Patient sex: M
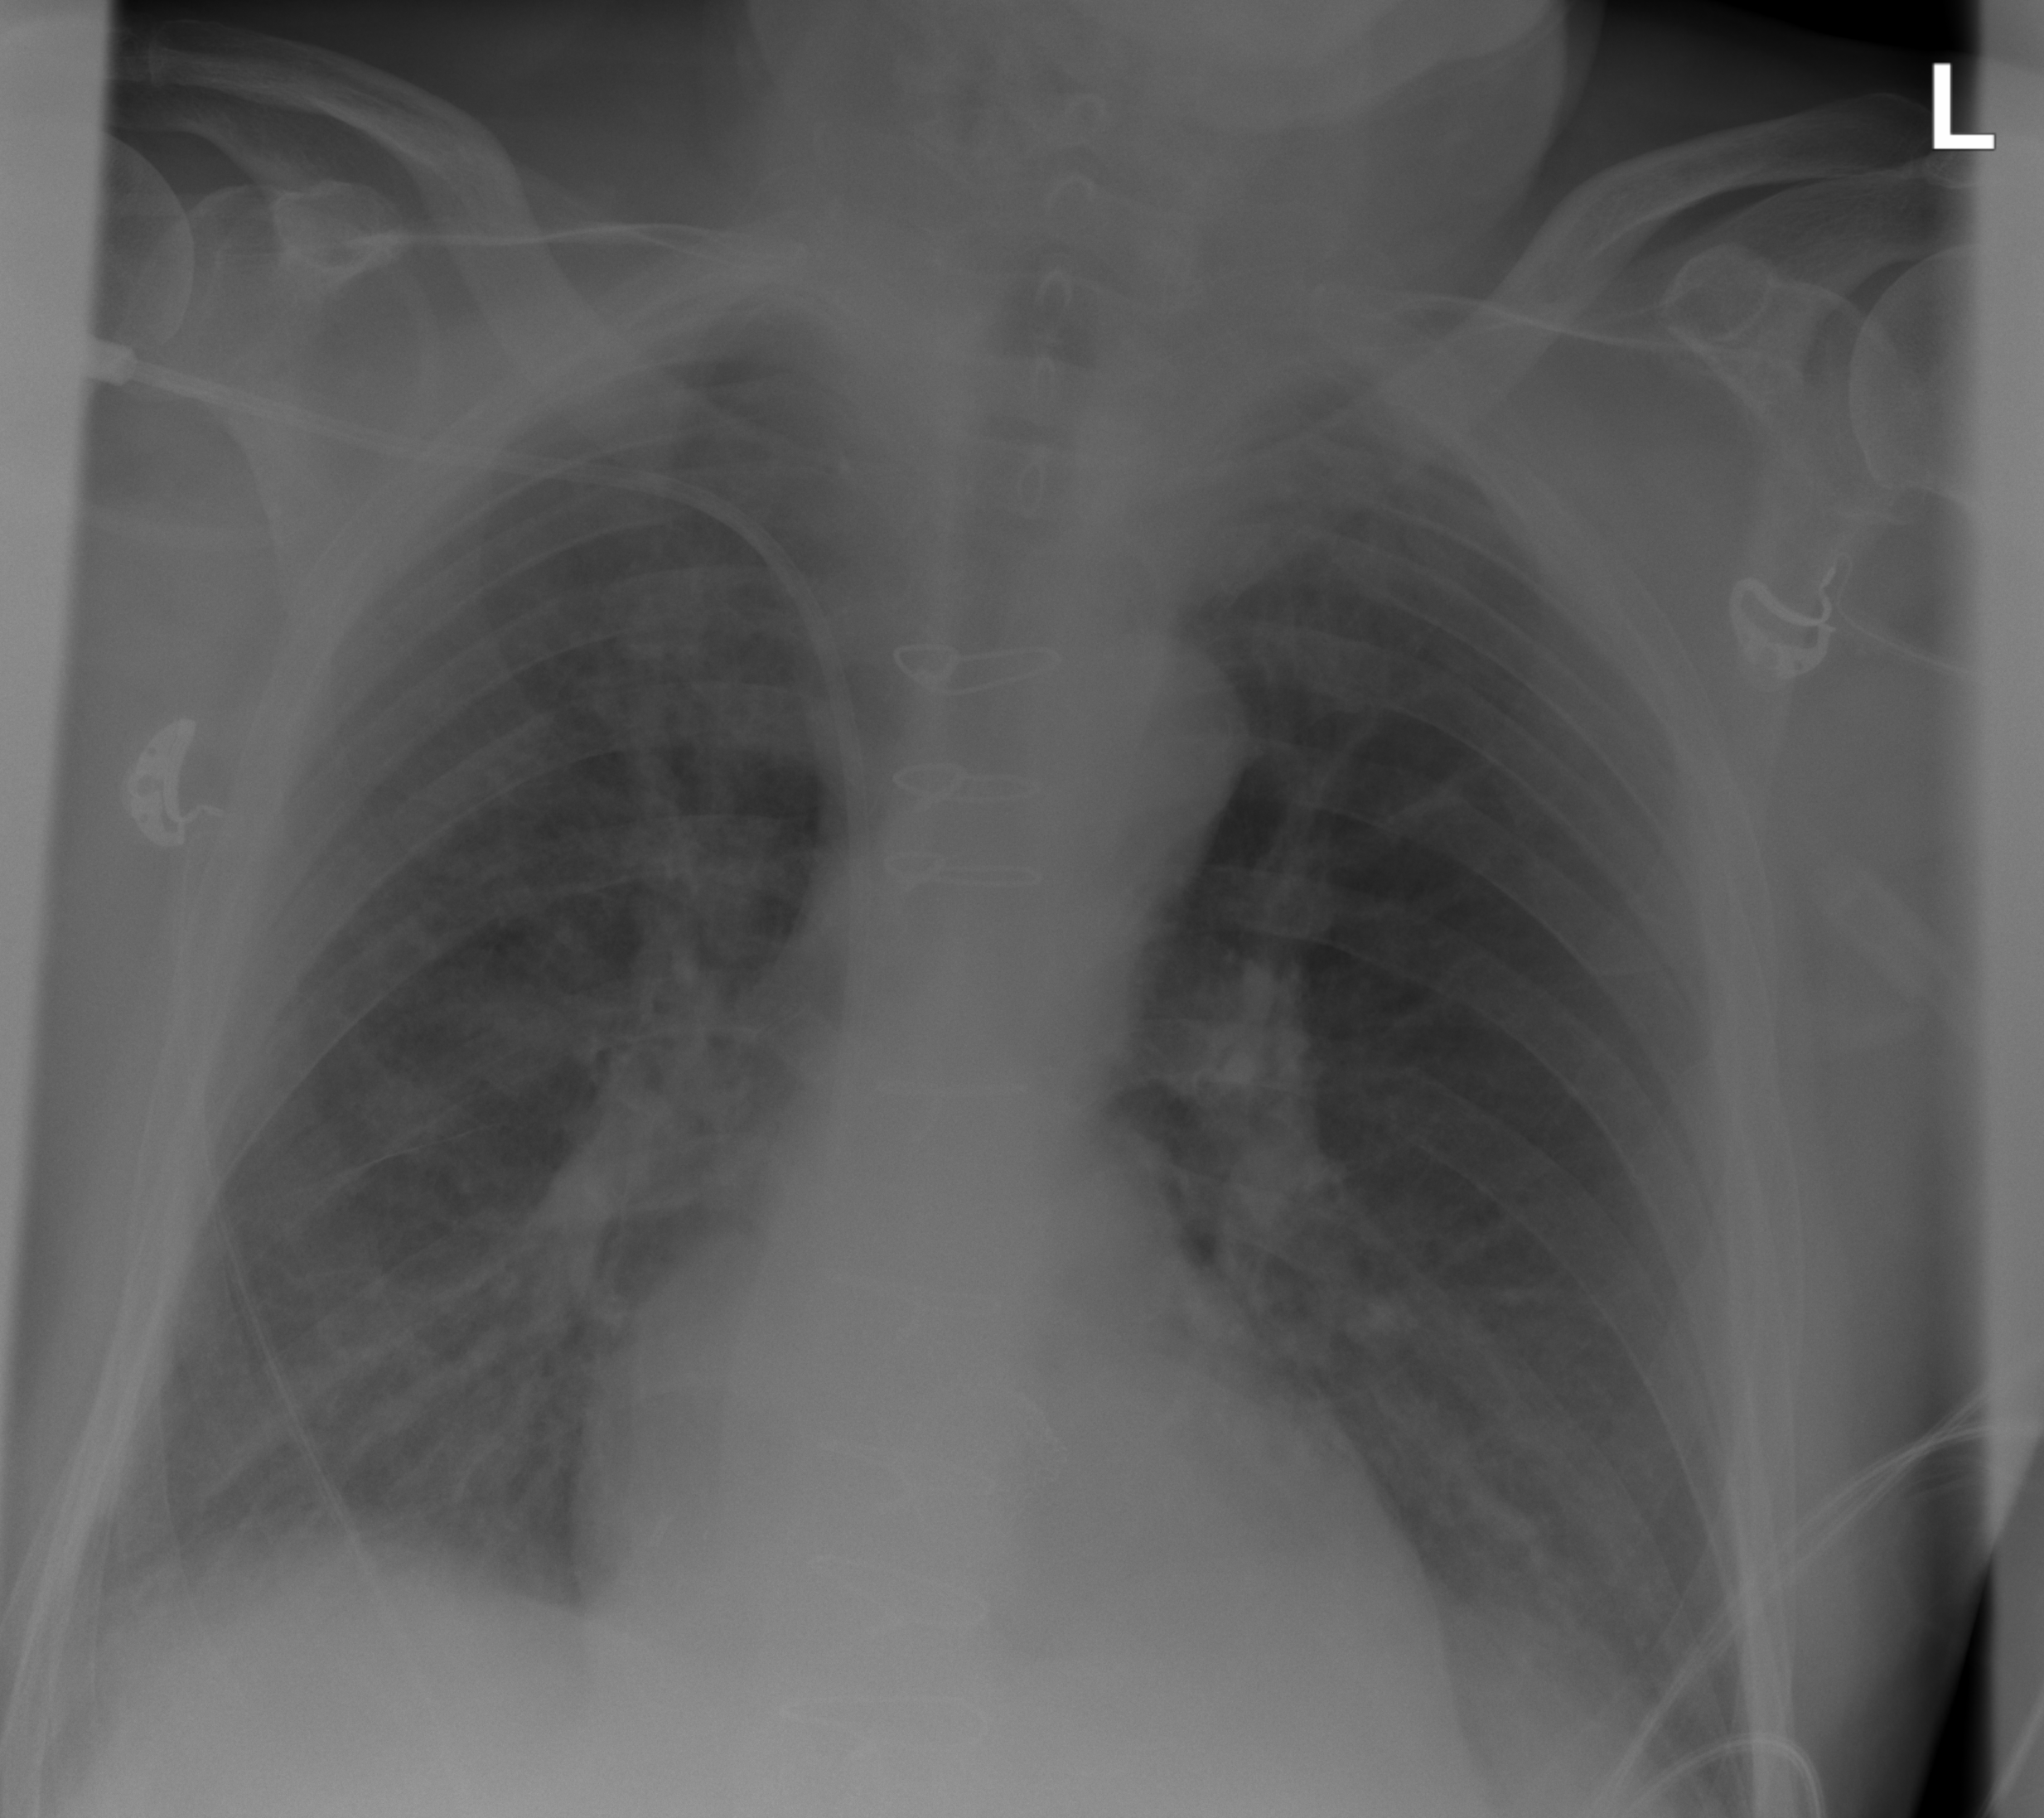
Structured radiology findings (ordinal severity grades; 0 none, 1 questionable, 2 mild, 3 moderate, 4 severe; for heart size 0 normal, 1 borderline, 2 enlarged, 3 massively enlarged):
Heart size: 0
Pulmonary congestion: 2
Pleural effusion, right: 2
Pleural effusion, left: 2
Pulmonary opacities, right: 0
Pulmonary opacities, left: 0
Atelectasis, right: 2
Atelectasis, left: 2